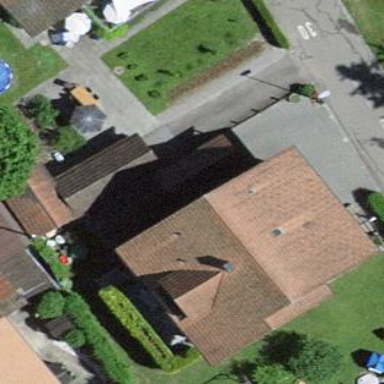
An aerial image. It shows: Garage.